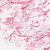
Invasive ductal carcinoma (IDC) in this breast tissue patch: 0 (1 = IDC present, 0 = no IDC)